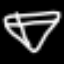
Label: diamond